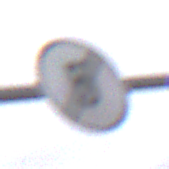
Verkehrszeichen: EndeGeschwindigkeit5
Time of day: Midday
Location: Outdoor (Nature)
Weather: Overcast
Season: NotSpecified
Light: Natural